Current action and preconditions to check: trajectory_clear

Your task: For each precondition in the list above, predict whether it will hold at this action.

Consider the current scene as observed from the mobile robot's camera, and analyze the predicted future states of all dynamic agents (e.g., people, animals, vehicles, or any moving entities) within the NEXT SECOND.

IMPORTANT: Only answer "very likely" if you are absolutely certain—based on strong, clear evidence—that a dynamic agent will violate the precondition in the predicted future state. Do NOT answer "very likely" for unlikely, ambiguous, or low-probability risks.

Ask yourself for each precondition: Is there a high probability, with clear and convincing evidence, that the predicted future states of any dynamic agent will interfere with the predicted future state of the currently executing action within the NEXT SECOND, causing that precondition to fail?

Assess the risk level based on these predictions. Use "likely" or "very likely" if motions create a clear risk of interference.

Use "neutral" or "improbable" if agents are nearby but their predicted paths are clearly diverging or non-conflicting.

Failure Risk Categories: "very improbable", "improbable", "neutral", "likely", "very likely"

Answer Format: Output ONLY the probability_of_failure value from these categories: "very improbable", "improbable", "neutral", "likely", "very likely"

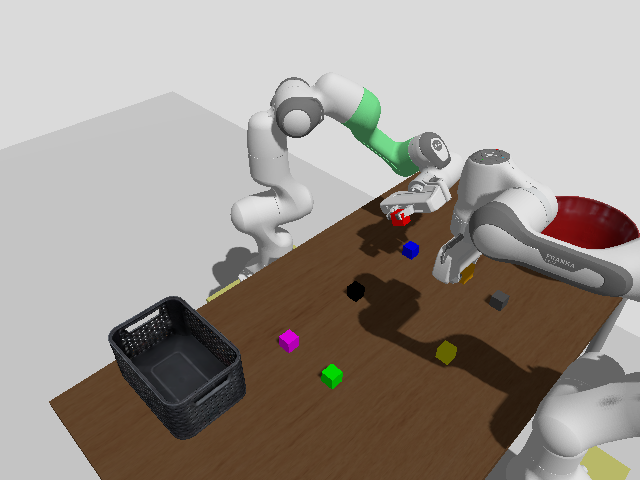

Answer: very improbable